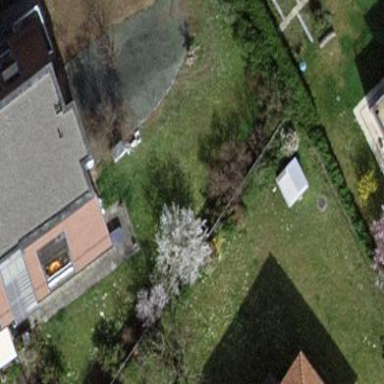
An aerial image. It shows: Garden enclosed by fence.